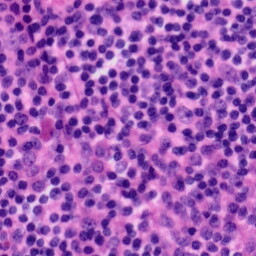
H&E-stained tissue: Tonsil